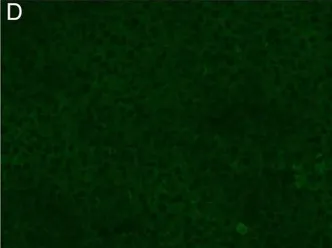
(C, D) represent negative controls.
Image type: pathology (immunostaining)